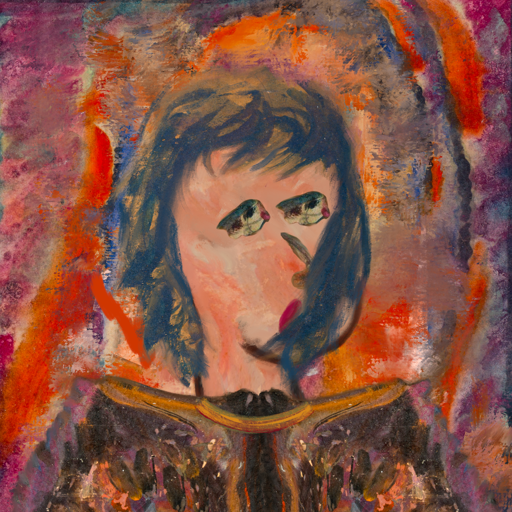
Background: Experience, Head And Neck Side: Roy_Bahadur, Face Side: Pipe, Bust: Gypsy_Queen, Hair Side: In_The_Sun, Head Accessory: Blank, Second Necklace: Blank, Necklace: Mother_And_Son_Son, Baby: Blank